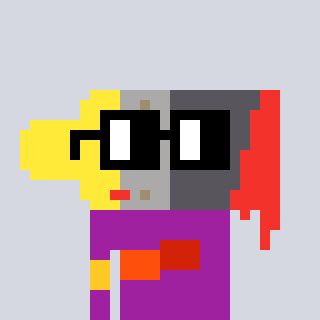
a pixel art character with square black glasses, a paintbrush-shaped head and a magenta-colored body on a cool background